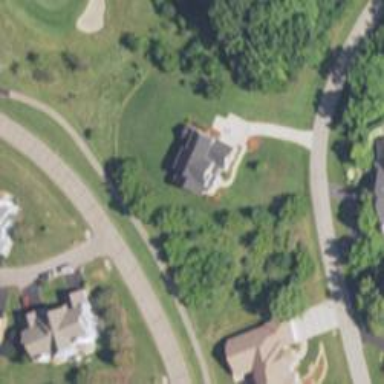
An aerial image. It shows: Path for both road and golf.